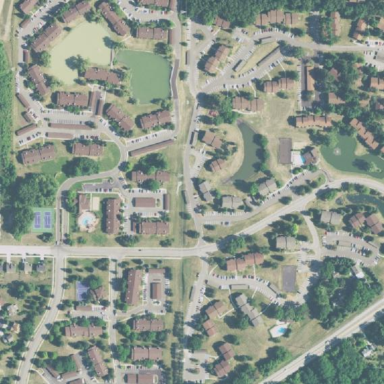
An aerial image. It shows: Condominium within residential area.